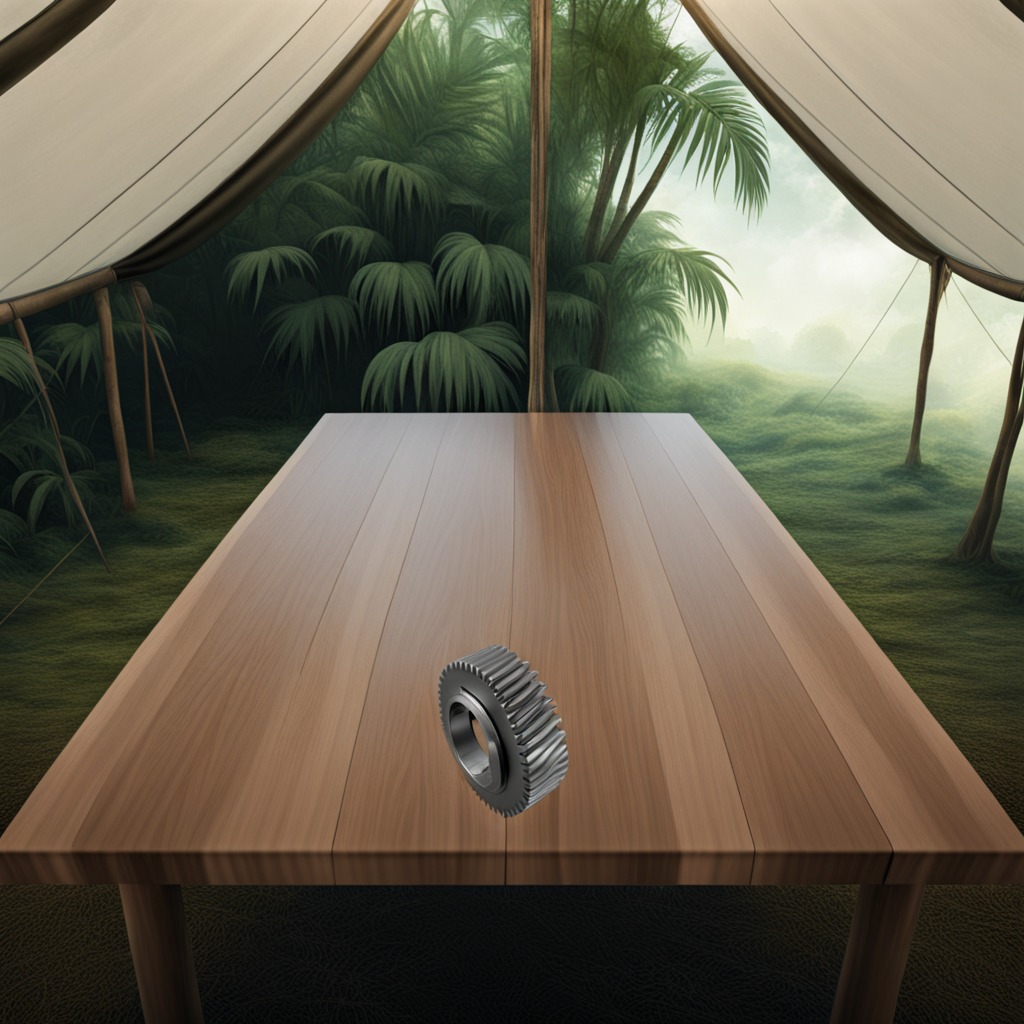
A steel gear with teeth lies on a wooden table inside a jungle field workshop tent.